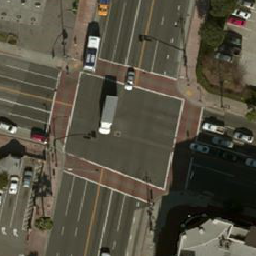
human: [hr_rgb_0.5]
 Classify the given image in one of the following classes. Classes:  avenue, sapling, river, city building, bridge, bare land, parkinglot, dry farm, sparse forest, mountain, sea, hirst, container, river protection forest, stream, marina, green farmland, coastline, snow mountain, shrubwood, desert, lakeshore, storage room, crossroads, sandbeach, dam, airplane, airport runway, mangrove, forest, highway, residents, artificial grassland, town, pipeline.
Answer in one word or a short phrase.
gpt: crossroads